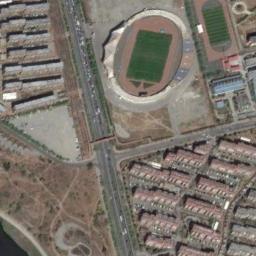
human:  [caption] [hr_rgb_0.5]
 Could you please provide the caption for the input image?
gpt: This rectangular stadium has dense residential areas on one side .

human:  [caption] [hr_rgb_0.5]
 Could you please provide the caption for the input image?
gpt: There are lots of cars in the parking lot next to the stadium .

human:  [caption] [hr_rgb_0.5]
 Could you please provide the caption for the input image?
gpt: Oval parking lot built on bare land next to the building .

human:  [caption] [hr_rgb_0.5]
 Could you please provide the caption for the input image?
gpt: The stadium is on the bare land next to some buildings .

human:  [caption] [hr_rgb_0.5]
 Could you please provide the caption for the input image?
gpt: There are many buildings near the stadium .